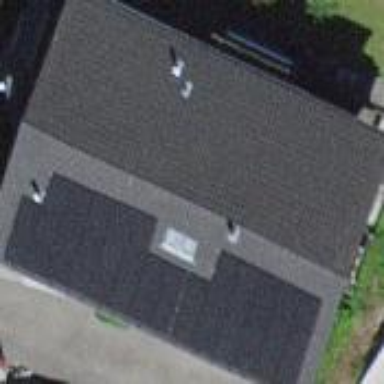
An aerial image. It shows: Building with gabled roof made of tiles. The roof orientation is along the building.